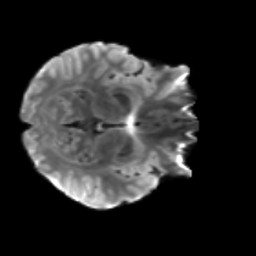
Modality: T2w
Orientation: axial
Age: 25
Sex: male
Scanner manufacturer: siemens
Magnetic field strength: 3 T
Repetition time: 3.5 s
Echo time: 0.086 s